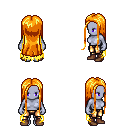
a pixel art fantasy rpg character, female body template, dark elf, purple skin, yellow tattered cape, gold greaves, light blonde extra-long hairstyle, brown shoes, four views (front, back, left, right), 2x2 character sprite sheet, small pixel art, hard edges, no anti-aliasing